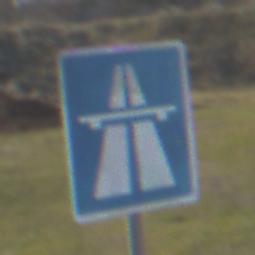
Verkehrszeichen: Autobahn
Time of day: MorningAfternoon
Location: Outdoor (Nature)
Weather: PartlyCloudy
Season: NotSpecified
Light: Natural